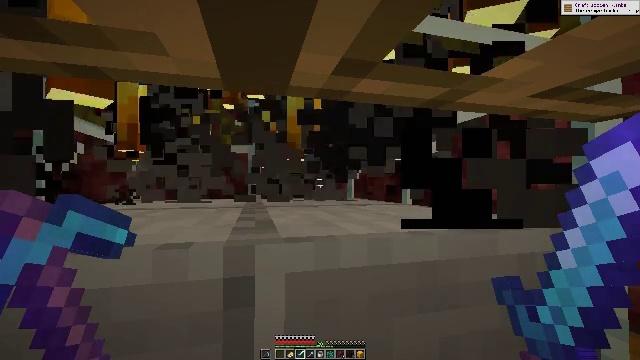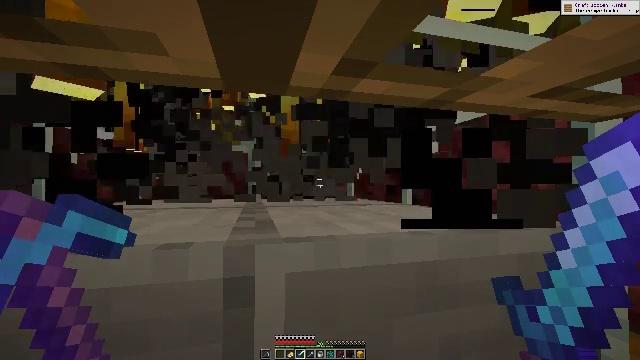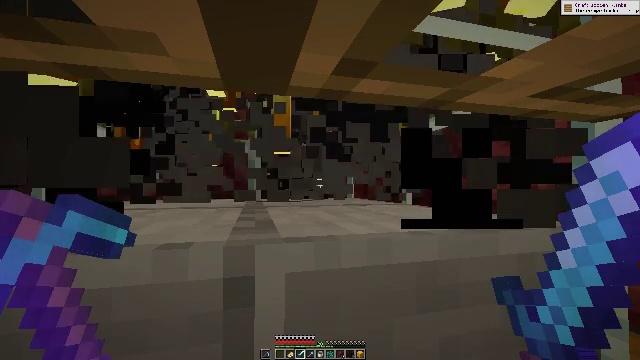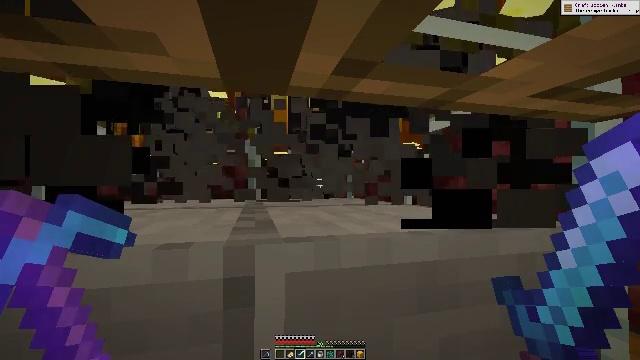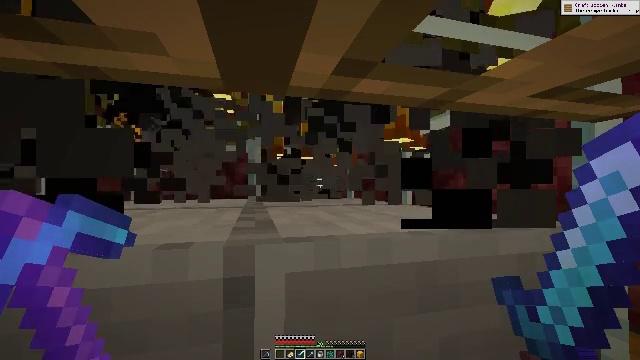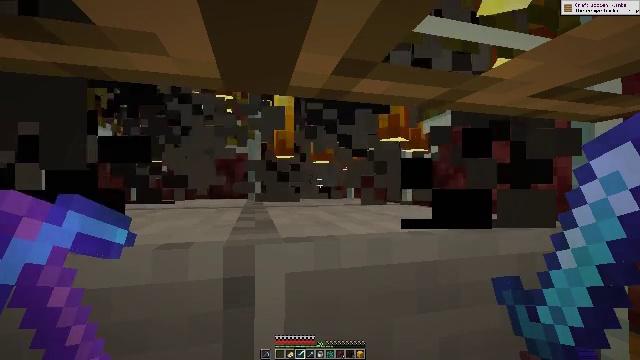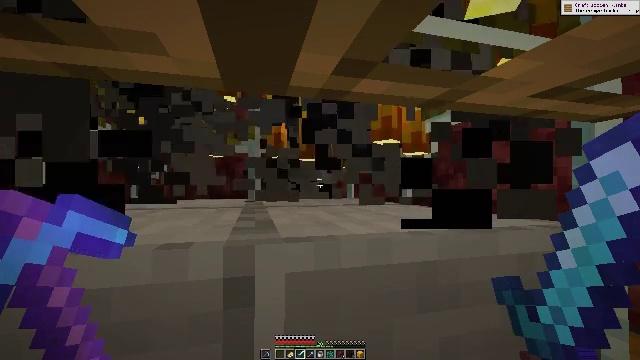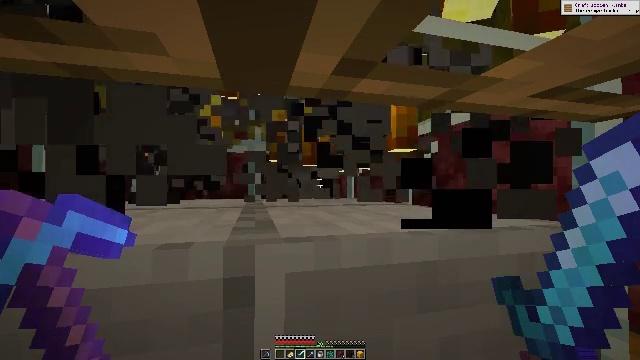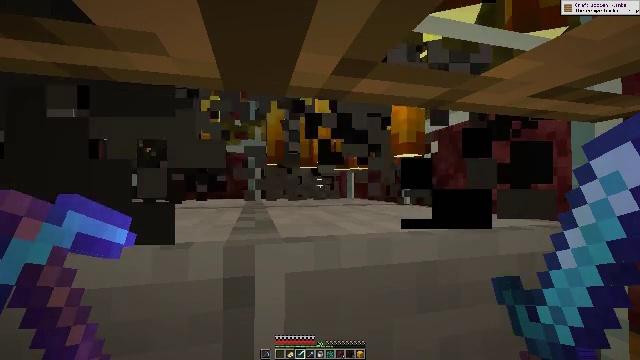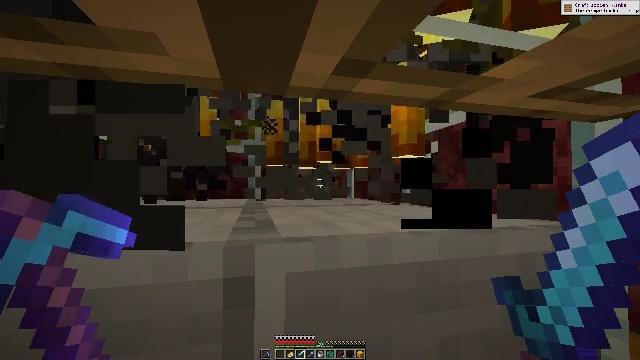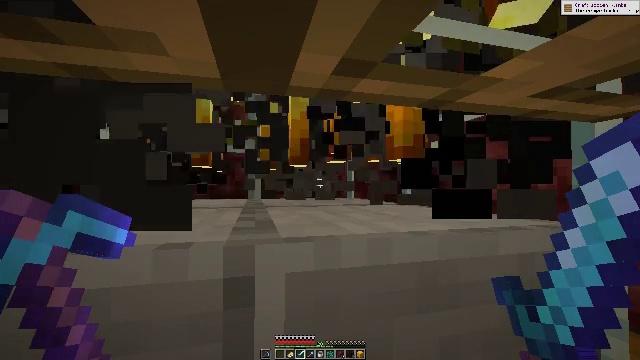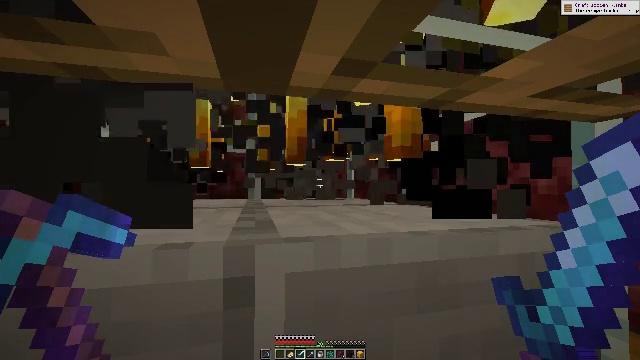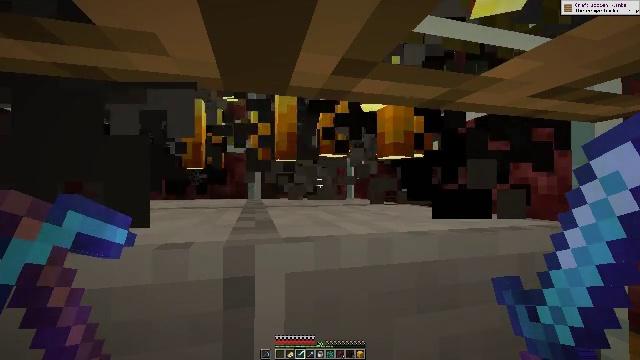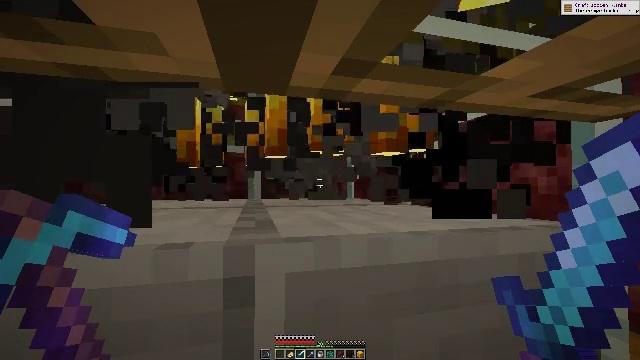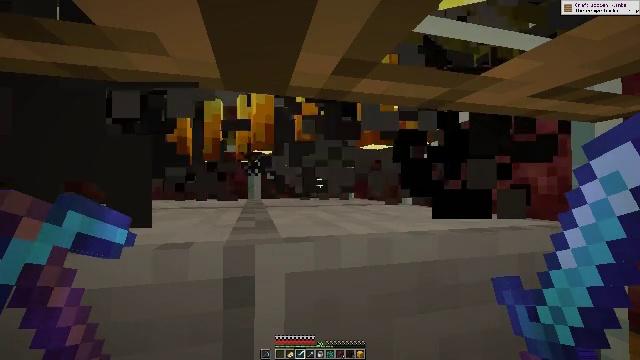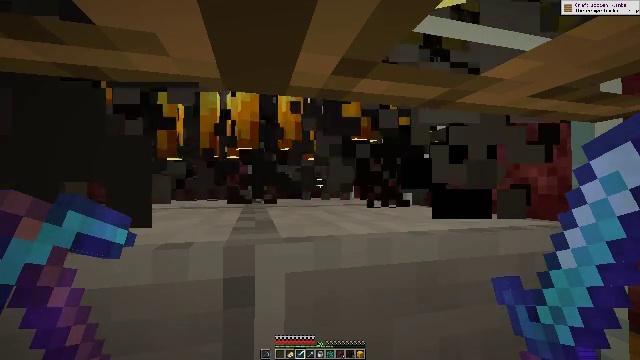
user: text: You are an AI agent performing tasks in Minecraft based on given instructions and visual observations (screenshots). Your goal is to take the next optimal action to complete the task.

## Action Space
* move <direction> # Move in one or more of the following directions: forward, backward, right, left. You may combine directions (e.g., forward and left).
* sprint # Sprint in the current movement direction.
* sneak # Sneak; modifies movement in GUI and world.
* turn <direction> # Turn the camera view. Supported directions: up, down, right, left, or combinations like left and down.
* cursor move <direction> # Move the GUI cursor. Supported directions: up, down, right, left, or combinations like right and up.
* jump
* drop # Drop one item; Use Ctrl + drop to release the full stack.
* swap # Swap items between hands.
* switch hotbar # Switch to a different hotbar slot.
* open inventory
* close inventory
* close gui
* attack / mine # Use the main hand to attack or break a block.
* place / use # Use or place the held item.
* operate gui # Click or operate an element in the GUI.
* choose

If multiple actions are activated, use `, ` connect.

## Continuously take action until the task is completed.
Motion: motion action
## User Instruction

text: Combat the blaze.
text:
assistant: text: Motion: no_op
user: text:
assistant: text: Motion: no_op
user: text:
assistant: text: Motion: no_op
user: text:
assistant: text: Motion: no_op
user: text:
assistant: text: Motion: no_op
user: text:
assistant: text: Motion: no_op
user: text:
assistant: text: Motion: no_op
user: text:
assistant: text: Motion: no_op
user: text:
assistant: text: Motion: no_op
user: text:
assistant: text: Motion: no_op
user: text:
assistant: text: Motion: no_op
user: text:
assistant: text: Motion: no_op
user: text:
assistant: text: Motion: no_op
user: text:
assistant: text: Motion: no_op
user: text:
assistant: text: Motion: no_op
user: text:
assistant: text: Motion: no_op
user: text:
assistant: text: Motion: no_op
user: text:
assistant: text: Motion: no_op
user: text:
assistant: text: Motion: no_op
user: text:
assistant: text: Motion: no_op
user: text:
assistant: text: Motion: no_op
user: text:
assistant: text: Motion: no_op
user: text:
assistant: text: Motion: no_op
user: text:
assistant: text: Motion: no_op
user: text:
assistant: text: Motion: no_op
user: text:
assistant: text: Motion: no_op
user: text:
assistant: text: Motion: no_op
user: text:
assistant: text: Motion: no_op
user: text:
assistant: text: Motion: no_op
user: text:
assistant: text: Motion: no_op